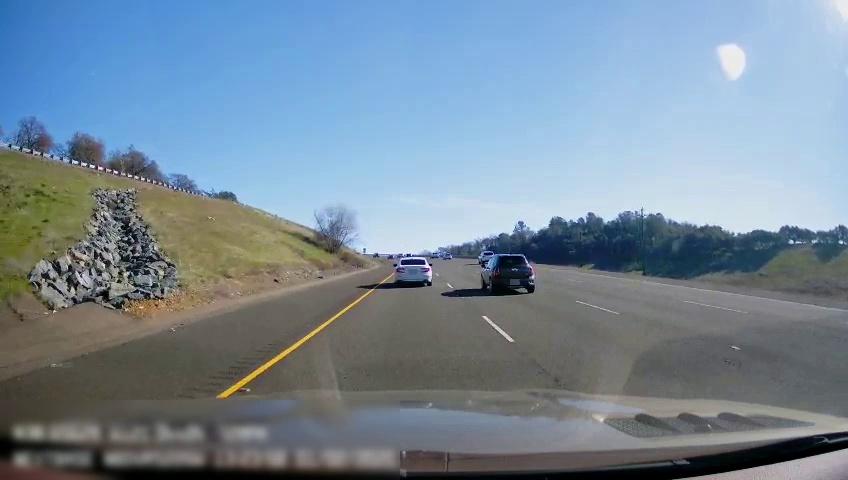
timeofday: Day
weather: Sunny
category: Drivable Space
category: Vehicles | SUV
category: Vehicles | Car
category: Vehicles | SUV
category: Lanes | Current Lane
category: Lanes | Current Lane
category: Lanes | Alternate Lane
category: Lanes | Alternate Lane
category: Lanes | Alternate Lane